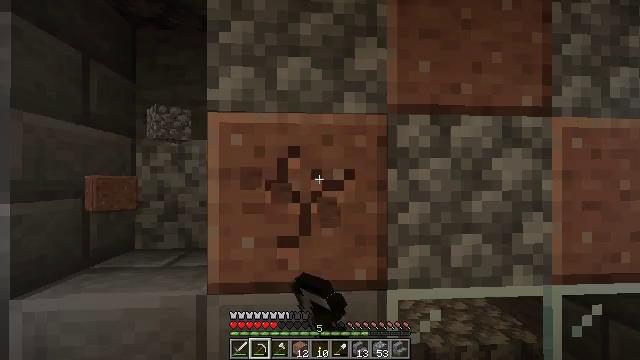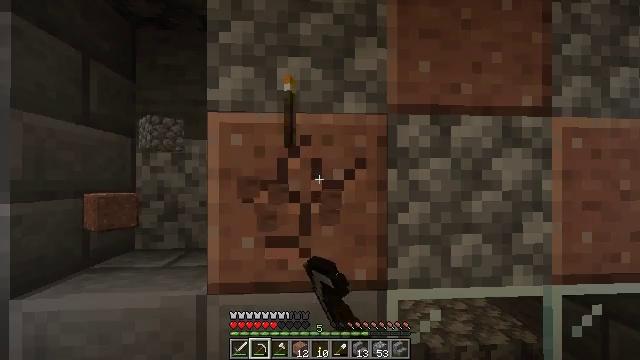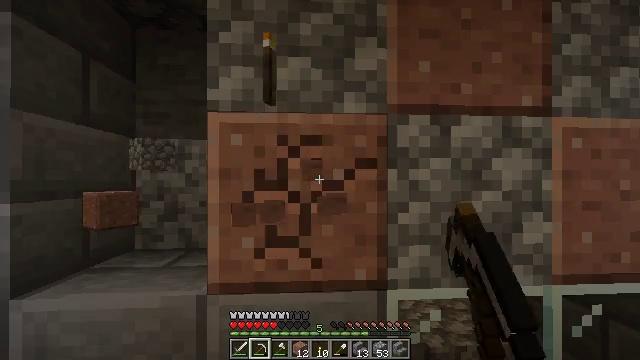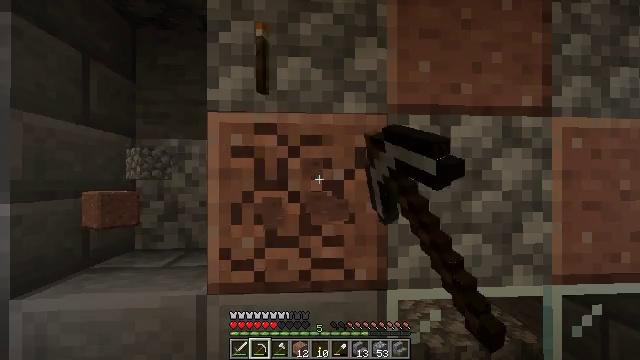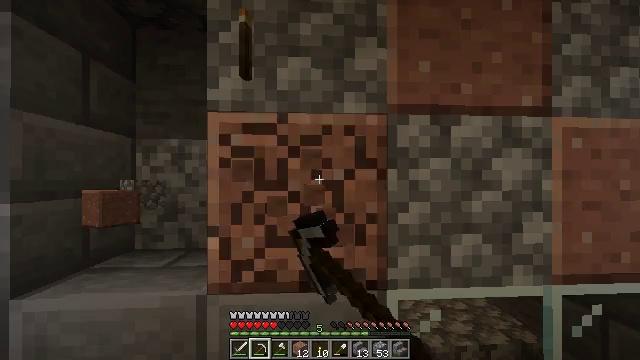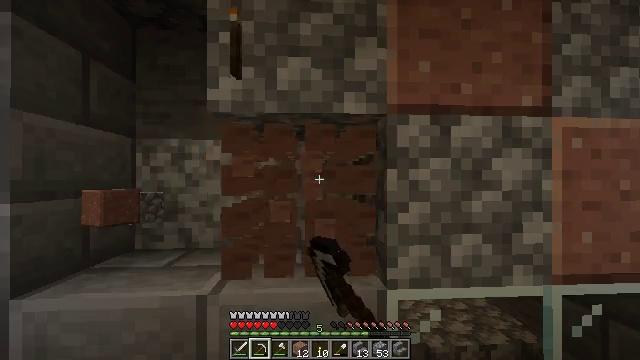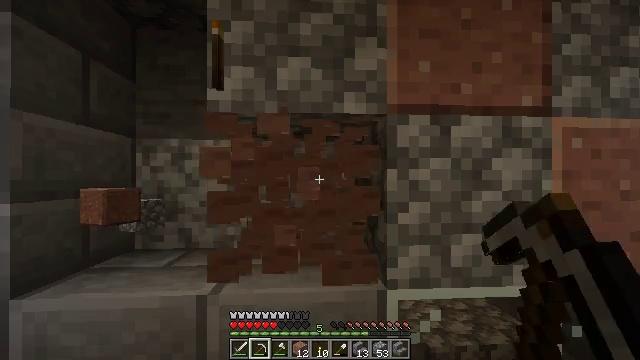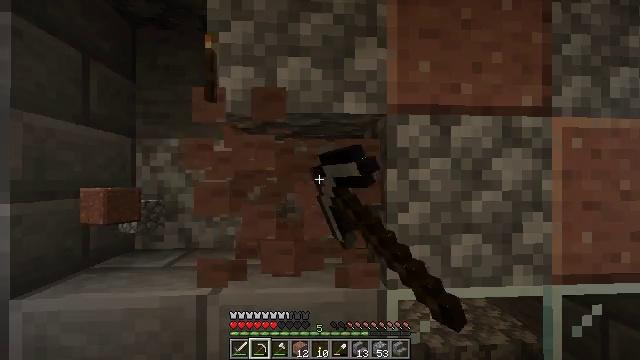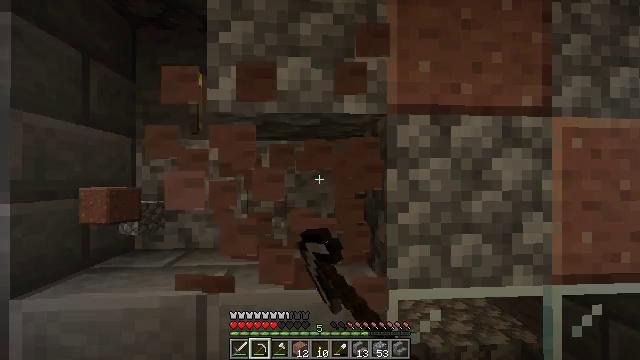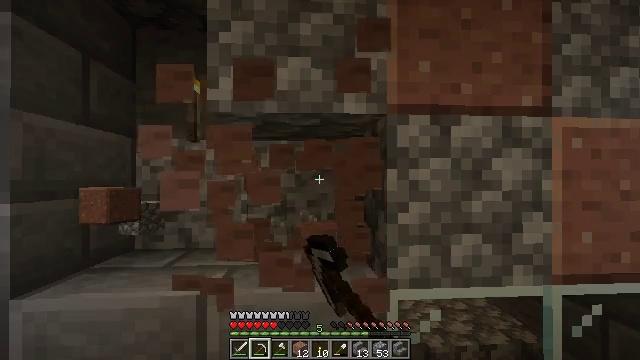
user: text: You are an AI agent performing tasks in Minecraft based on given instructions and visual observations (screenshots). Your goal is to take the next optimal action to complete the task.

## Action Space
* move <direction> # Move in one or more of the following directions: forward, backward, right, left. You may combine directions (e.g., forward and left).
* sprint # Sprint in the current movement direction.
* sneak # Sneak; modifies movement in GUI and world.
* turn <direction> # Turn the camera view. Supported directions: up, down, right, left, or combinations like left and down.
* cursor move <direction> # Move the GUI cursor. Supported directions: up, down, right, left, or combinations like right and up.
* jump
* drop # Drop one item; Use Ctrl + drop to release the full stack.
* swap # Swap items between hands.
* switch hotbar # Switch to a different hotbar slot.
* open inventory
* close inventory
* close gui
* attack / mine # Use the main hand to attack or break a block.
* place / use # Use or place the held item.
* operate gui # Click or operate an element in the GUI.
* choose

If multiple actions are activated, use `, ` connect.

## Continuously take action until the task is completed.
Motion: motion action
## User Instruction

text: Break polished granite.
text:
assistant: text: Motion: attack / mine
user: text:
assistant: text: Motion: attack / mine
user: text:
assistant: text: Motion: attack / mine
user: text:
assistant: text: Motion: attack / mine
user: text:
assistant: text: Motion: attack / mine
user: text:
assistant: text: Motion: attack / mine
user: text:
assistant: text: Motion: attack / mine
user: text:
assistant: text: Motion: attack / mine
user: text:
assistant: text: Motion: attack / mine
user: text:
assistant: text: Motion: attack / mine